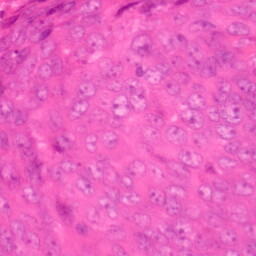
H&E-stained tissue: Colon